Question: I have a problem which I'm unable to solve so any help would be appreciated. I have a view in which I'm dynamically adding textboxes (depending of a value chosen in dropdownlist).
Basically, I'm entering data for the product which depending of the category it belongs to has specific attributes added to it. For example, if the product is it could have following attributes: type of packaging, flavor, volume, etc. while some other product like may have attributes like: weight, RAM, CPU clock, CPU type, etc.
This is how the database looks like:

Dynamically creating controls isn't a problem and it is done with this code:
'''
<script type="text/javascript">
$(document).ready(function () {
$("#ProductCategoryId").change(function () {
if ($("#ProductCategoryId").val() != "") {
var options = {};
options.url = "http://localhost:59649/Product/GetProductCategoryAttributes";
options.type = "POST";
options.data = JSON.stringify({ id: $("#ProductCategoryId").val() });
options.dataType = "json";
options.contentType = "application/json";
options.success = function (productCategoryAttributes) {
$("#atributtes").empty();
for (var i = 0; i < productCategoryAttributes.length; i++) {
$("#atributi").append("<div class='editor-label'><label>" + productCategoryAttributes[i].Name + "</label></div>")
.append("<div class='editor-field'><input class='text-box single-line' id='" + productCategoryAttributes[i].Name + "' name='" + productCategoryAttributes[i].Name + "' type='text'>");
}
};
options.error = function () { alert("Error retrieving data!"); };
$.ajax(options);
}
else {
$("#atributtes").empty();
}
});
});
</script>
'''
Method in controller that retrieves ProductAttributeCategory names depending of ProductCategoryId selected:
'''
public JsonResult GetProductCategoryAttributes(int id)
{
var productCategoryAttributes = db.ProductCategoryAttribute
.Where(p => p.ProductCategoryId == id)
.Select(p => new { Name = p.Name, p.DisplayOrder })
.OrderBy(p => p.DisplayOrder)
.ToList();
return Json(productCategoryAttributes, JsonRequestBehavior.AllowGet);
}
'''
Controller code for POST:
'''
[HttpPost]
[ValidateAntiForgeryToken]
public ActionResult Create(Product product)
{
if (ModelState.IsValid)
{
db.Product.Add(product);
db.SaveChanges();
var productCategoryAttributes = db.ProductCategoryAttribute
.Where(p => p.ProductCategoryId == product.ProductCategoryId)
.OrderBy(p => p.DisplayOrder);
foreach (ProductCategoryAttribute productCategoryAttribute in productCategoryAttributes)
{
//Find HTML element that matches productCategoryAttribute.Name
ProductProductCategoryAttribute productCategoryAttributeValue = new ProductProductCategoryAttribute();
productCategoryAttributeValue.ProductId = product.ProductId;
//productCategoryAttributeValue.ProductCategoryAttributeId = Find HTML element that matches ProductCategoryAttributeID and pass its id here
//productCategoryAttributeValue.Value = Find HTML element that matches ProductCategoryAttributeID and pass its value here
db.ProductProductCategoryAttribute.Add(productCategoryAttributeValue);
db.SaveChanges();
}
return RedirectToAction("Index");
}
ViewBag.LanguageId = new SelectList(db.Language, "LanguageId", "Name", product.LanguageId);
ViewBag.ProductCategoryId = new SelectList(db.ProductCategory, "ProductCategoryId", "Name", product.ProductCategoryId);
return View(product);
}
'''
Product model:
'''
public partial class Product
{
public Product()
{
this.ProductPhoto = new HashSet<ProductPhoto>();
this.ProductProductCategoryAttribute = new HashSet<ProductProductCategoryAttribute>();
}
public int ProductId { get; set; }
public int LanguageId { get; set; }
public int ProductCategoryId { get; set; }
public string Name { get; set; }
public string EAN { get; set; }
public string Description { get; set; }
public virtual Language Language { get; set; }
public virtual ProductCategory ProductCategory { get; set; }
public virtual ICollection<ProductPhoto> ProductPhoto { get; set; }
public virtual ICollection<ProductProductCategoryAttribute> ProductProductCategoryAttribute { get; set; }
}
'''
ProductCategory model:
'''
public partial class ProductCategory
{
public ProductCategory()
{
this.Product = new HashSet<Product>();
this.ProductCategoryAttribute = new HashSet<ProductCategoryAttribute>();
}
public int ProductCategoryId { get; set; }
public int LanguageId { get; set; }
public string Name { get; set; }
public string PhotoLocation { get; set; }
public int DisplayOrder { get; set; }
public bool Active { get; set; }
public virtual Language Language { get; set; }
public virtual ICollection<Product> Product { get; set; }
public virtual ICollection<ProductCategoryAttribute> ProductCategoryAttribute { get; set; }
}
'''
ProductCategoryAttribute model:
'''
public partial class ProductCategoryAttribute
{
public ProductCategoryAttribute()
{
this.ProductProductCategoryAttribute = new HashSet<ProductProductCategoryAttribute>();
}
public int ProductCategoryAttributeId { get; set; }
public int ProductCategoryId { get; set; }
public string Name { get; set; }
public string MetaName { get; set; }
public string SymbolLocation { get; set; }
public int DisplayOrder { get; set; }
public bool Active { get; set; }
public virtual ProductCategory ProductCategory { get; set; }
public virtual ICollection<ProductProductCategoryAttribute> ProductProductCategoryAttribute { get; set; }
}
'''
What I can't figure out is how to get the values from those dynamically created textboxes. Pseudocode (inside the controller) would be something like this:
1. Get the ProductCategoryId of the product
2. List all the attributes belonging to the selected product category
3. For each attribute find the appropriate textbox inside the view and get the value entered
4. Save the value to the database
I'm fairly new to the MVC so my approach may be wrong. Feel free to correct me.
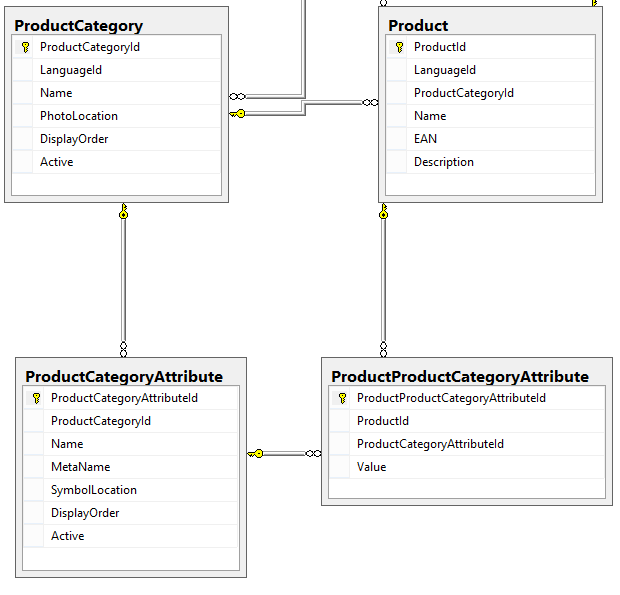
Answer: Thank you both of you. I've found a quick and, as it seems, dirty way of accomplishing this.
Basically, you can access any HTML control by using:
'''
var value = Request["controlName"];
'''
That is how I was able to get values from the form. I don't know if this is the right way but it sure worked for me. Any suggestion for improving this is more than welcome.